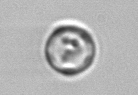
Label: Thalassiosira